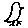
Label: bird